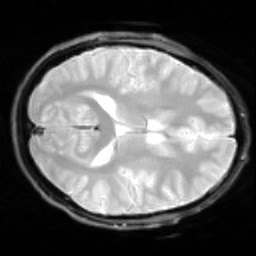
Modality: inplaneT2
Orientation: axial
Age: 31
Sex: female